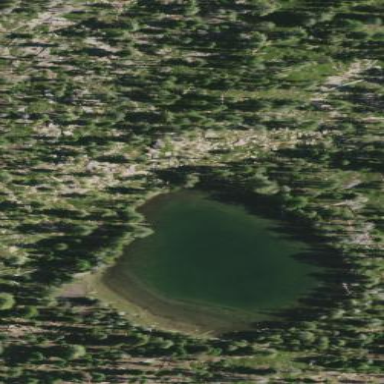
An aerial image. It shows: Beautiful lake surrounded by nature.